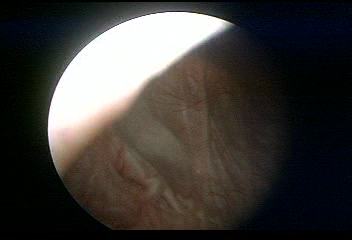
Modality: WLC
Class: Normal mucosa
Bladder cancer association: No